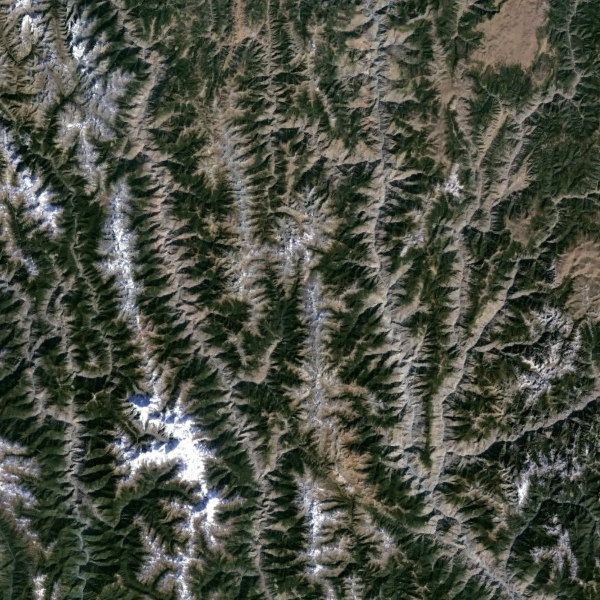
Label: Mountain